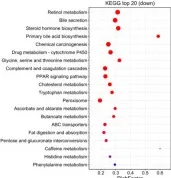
The expression of genes involved in mucin and mucopolysaccharide biosynthesis is up-regulating in IMCC. Of down-regulated genes. In IMCC.
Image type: chart (chart)